Interaction volume radius: 10 \u00c5
Interaction volume height: 10 \u00c5
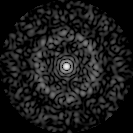
Disorder parameter: 0.8619